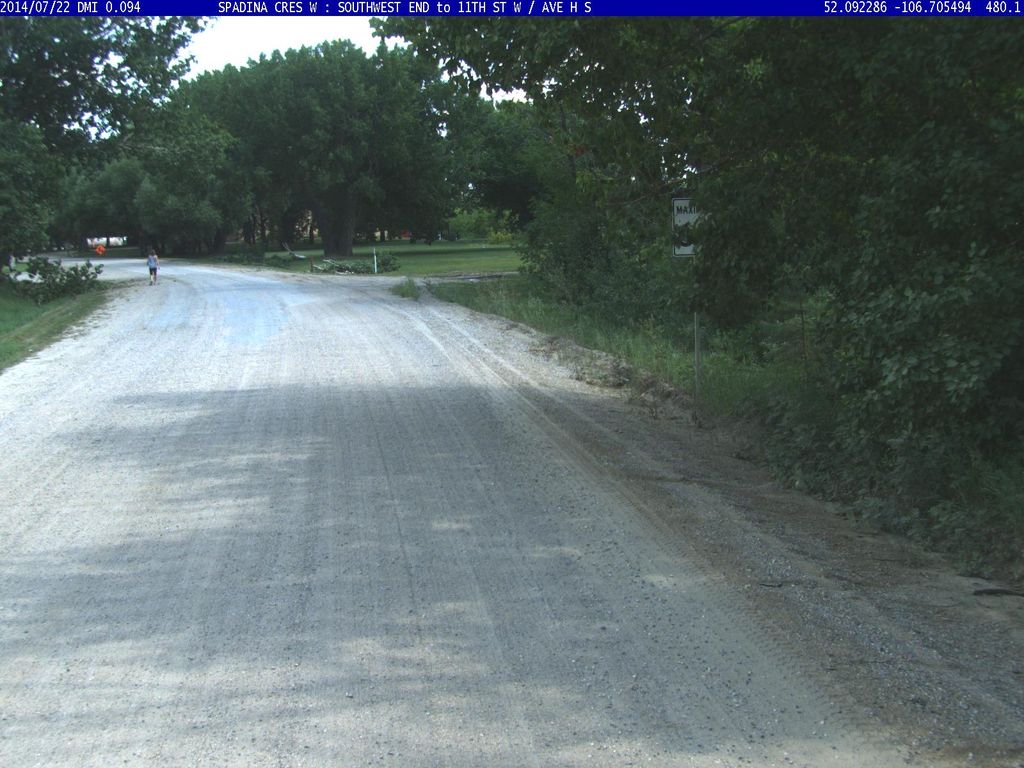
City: saskatoon